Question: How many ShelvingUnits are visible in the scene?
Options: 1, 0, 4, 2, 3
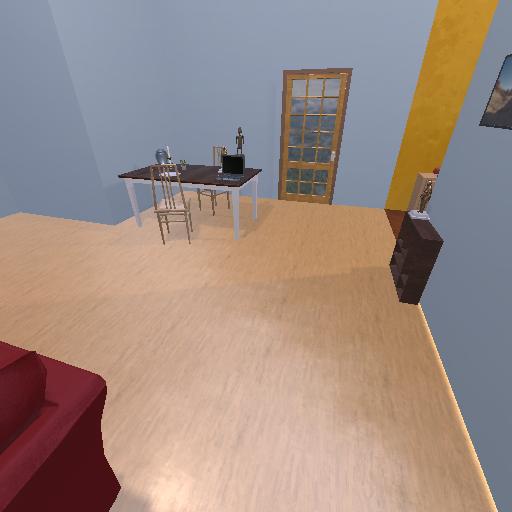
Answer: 1